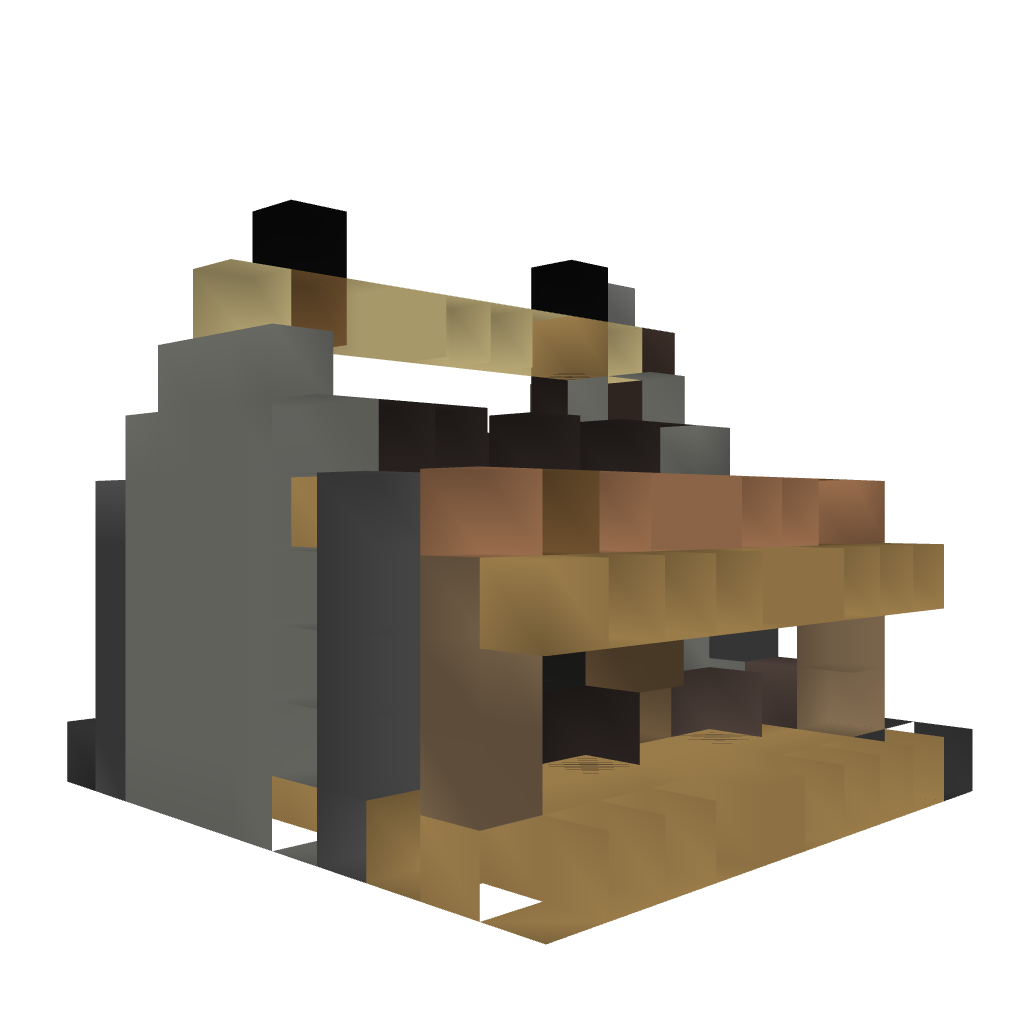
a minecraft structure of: Small Shack